Question: i want add org.springframework.spring.web-mvc3.2.0.RELEASE dependency in my project . but when i add this dependency and save that , it show this error :

and pom.xml :
'''
<project xmlns="http://maven.apache.org/POM/4.0.0" xmlns:xsi="http://www.w3.org/2001/XMLSchema-instance"
xsi:schemaLocation="http://maven.apache.org/POM/4.0.0 http://maven.apache.org/maven-v4_0_0.xsd">
<modelVersion>4.0.0</modelVersion>
<groupId>fit</groupId>
<artifactId>Example01</artifactId>
<packaging>war</packaging>
<version>0.0.1-SNAPSHOT</version>
<name>Example01 Maven Webapp</name>
<url>http://maven.apache.org</url>
<dependencies>
<dependency>
<groupId>junit</groupId>
<artifactId>junit</artifactId>
<version>3.8.1</version>
<scope>test</scope>
</dependency>
<dependency>
<groupId>org.springframework</groupId>
<artifactId>spring-webmvc</artifactId>
<version>3.2.0.RELEASE</version>
</dependency>
</dependencies>
<build>
<finalName>Example01</finalName>
</build>
</project>
'''
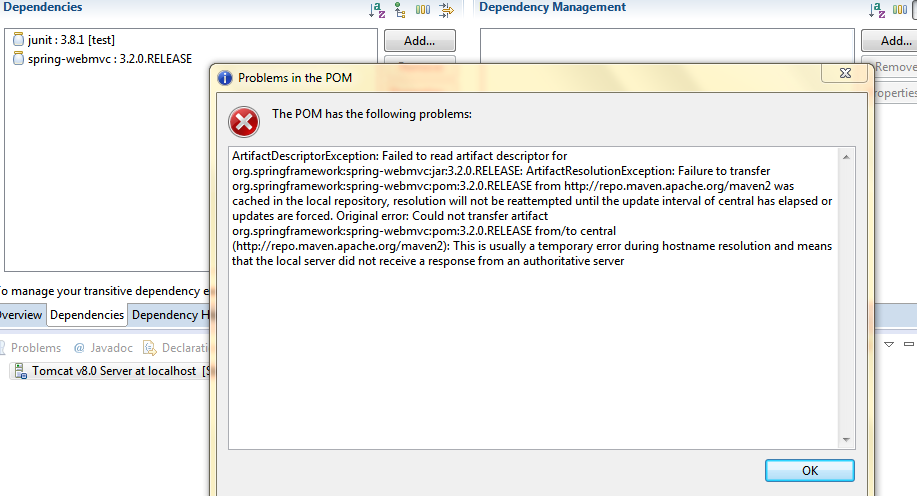
Answer: It seems that you lost the connection to Maven central half way during the transfer. The problem is that your artifacts could become out of sync with Maven cache. If your local Maven repository is relatively small I would suggest to delete entire repository folder under .m2 and try to rebuild again from the command line (mvn clean install)